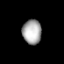
Tissue: prostate
Cell type: T cells
Senescence score: 0.7
Nuclear area (px): 456
Mean DAPI intensity: 169.583